Question: I have a 'table' where all first columns are text aligned to right. Is there a possibilty to align only text to left where 'td''s align property is already right?
For better understanding:

'''
<table class='tcl'>
<tr>
<td>first column</td>
<td>second column</td>
</tr>
...
</table>
'''
'''
.tcl {
border-spacing:0;
border-collapse:collapse;
width:100%;
}
.tcl tr {
height:50px;
}
.tcl td {
width:50%;
text-align:left;
}
.tcl td:first-child {
text-align:right;
/* i would like to align the text of this right aligned column to the left*/
}
'''
Many people dont really understand what i meant. Text-align not only moves text to the selected side of the parent, but does also change the way texts are aligned to each other.
So what i would like to achieve is this
'''
first row
second row
third row
'''
and not this
'''
first row
second row
third row
'''
So, the texts in first column are in both cases aligned to the right, but alignment of the text is left in first case, and right in second case. I hope this explains the thing.
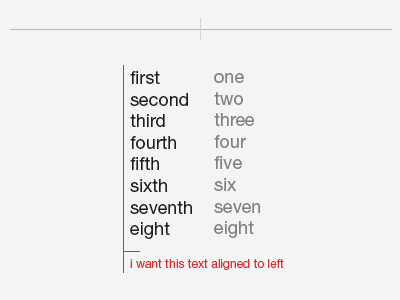
Answer: Are you happy to use padding to align the text?
Change;
'''
text-align: right;
'''
To;
'''
padding-left: 35%;
'''
...or similar value.
<URL>
You could use Javascript to determine how wide your column is, and update the padding.